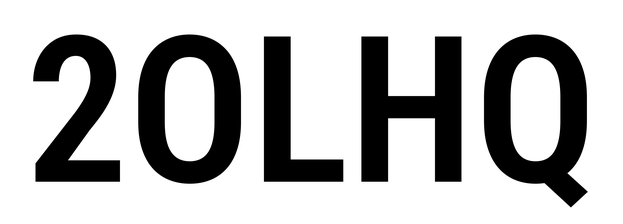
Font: Roboto_Condensed_SemiBold